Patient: sex M, age 44
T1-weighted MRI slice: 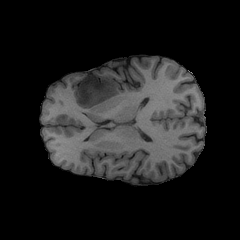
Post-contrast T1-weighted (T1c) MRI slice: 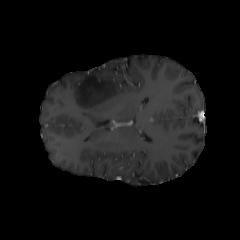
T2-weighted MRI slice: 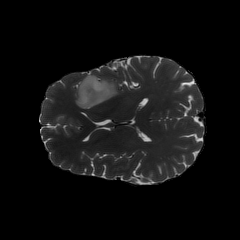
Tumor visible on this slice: yes
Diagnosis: Astrocytoma, IDH-mutant
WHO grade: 2